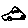
Label: car